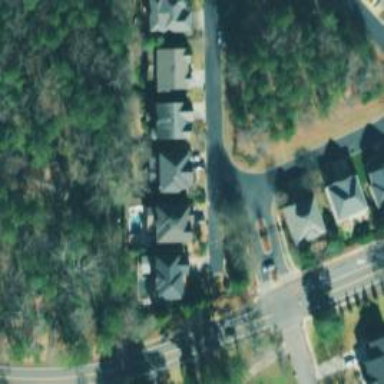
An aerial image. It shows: Residential road.